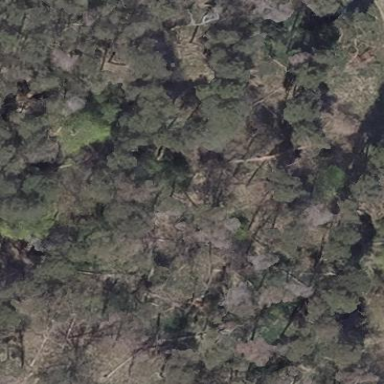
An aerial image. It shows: Forest area.